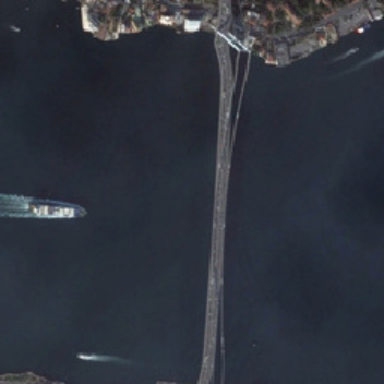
The huge freighter is being across the bridge the bidege over the broad brunet river .